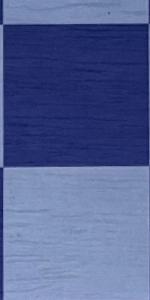
Label: Empty